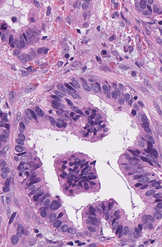
Tumor epithelial tissue: yes
Tumor-associated stroma tissue: yes
Normal tissue: no